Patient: sex M, age 72
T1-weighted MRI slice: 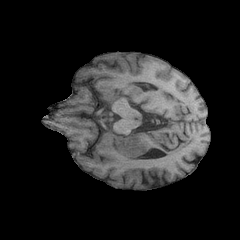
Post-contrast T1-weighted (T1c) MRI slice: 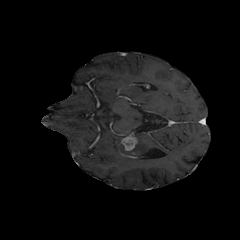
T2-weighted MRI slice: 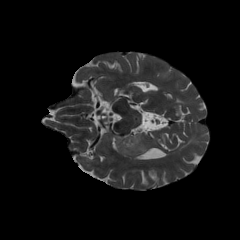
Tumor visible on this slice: yes
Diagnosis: Glioblastoma, IDH-wildtype
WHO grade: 4